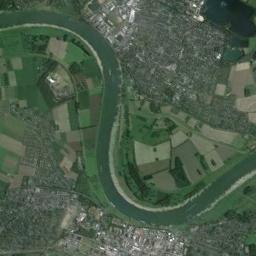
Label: river